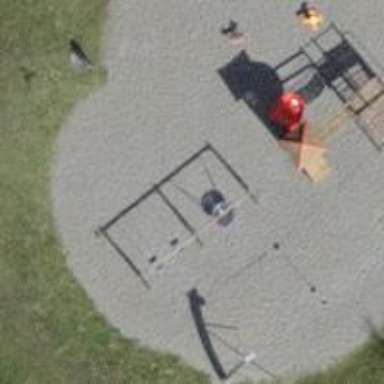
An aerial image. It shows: Playground with basket swing.